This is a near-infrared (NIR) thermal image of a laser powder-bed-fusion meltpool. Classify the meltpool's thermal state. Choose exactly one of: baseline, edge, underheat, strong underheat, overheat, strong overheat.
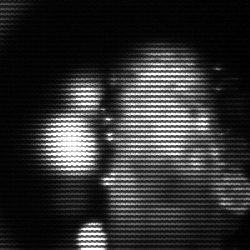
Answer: strong underheat